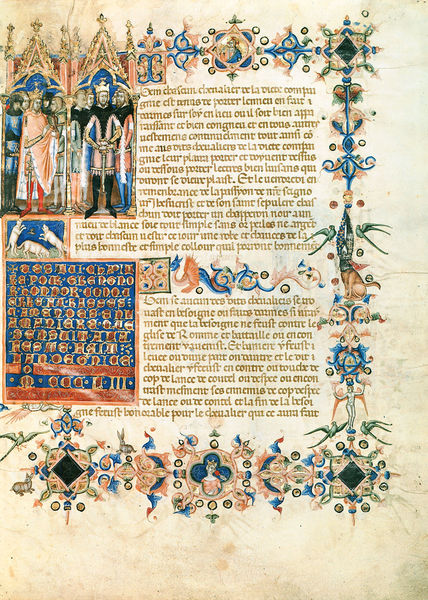
Titel: Die Statuten vom Orden des Heiligen Geistes des Ludwig von Tarent. Paris, Bibliothèque Nationale de France, MS. FR. 4274
Künstler: Christoforo Orimina
Institution: Paris, Bibliothèque Nationale
Schlagwörter: blau, umhang, grün, menschen, bunt, hüte, weiss, zeichnung, rot, tiere, ornament, rahmen, bild, vögel, figur, gold, gotik, krone, ranken, schrift, giebel, französisch, kaiser, könig, ornamente, verzierung, buch, schwalben, druck, seite, schwert, text, kreise, initiale, intarsien, buchdruck, buchseite, mittelalter, könige, königin, miniatur, drachen, drache, handschrift, miniaturen, latein, buchillustration, buchmalerei, vignette, ornement, manuskript, übersetzung, schmuckrand, geschichhte, farbige illustration